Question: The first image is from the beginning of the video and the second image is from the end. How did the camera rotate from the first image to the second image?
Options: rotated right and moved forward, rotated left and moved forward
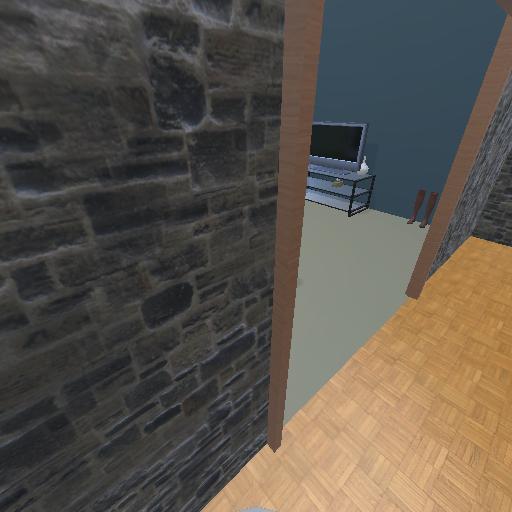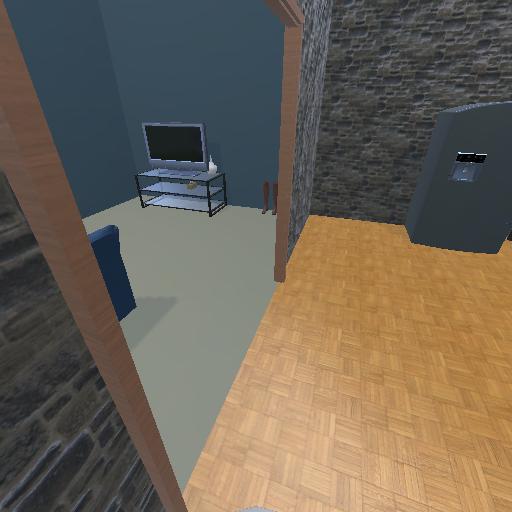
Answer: rotated right and moved forward